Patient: sex M, age 53
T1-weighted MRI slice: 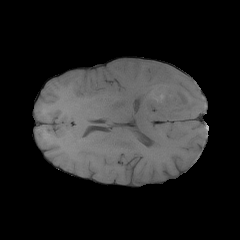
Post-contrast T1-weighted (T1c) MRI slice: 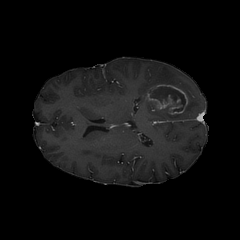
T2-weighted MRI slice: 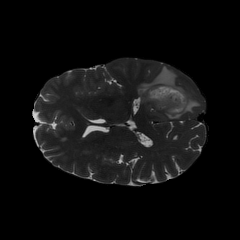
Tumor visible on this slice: yes
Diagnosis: Glioblastoma, IDH-wildtype
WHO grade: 4